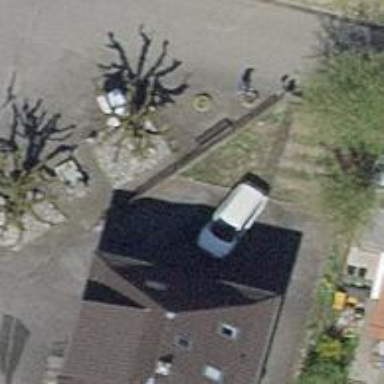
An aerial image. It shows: Broadleaved deciduous tree on the street.